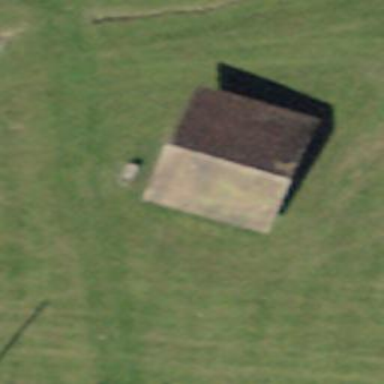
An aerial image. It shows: Barn.